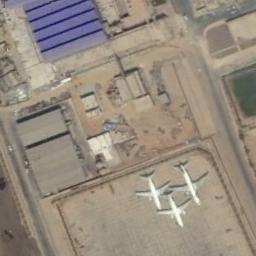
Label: airplane